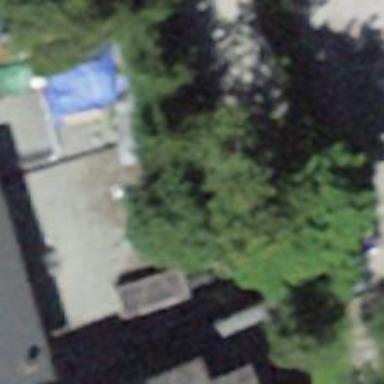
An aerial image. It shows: Urban tree with evergreen needle-leaved foliage.